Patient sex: F
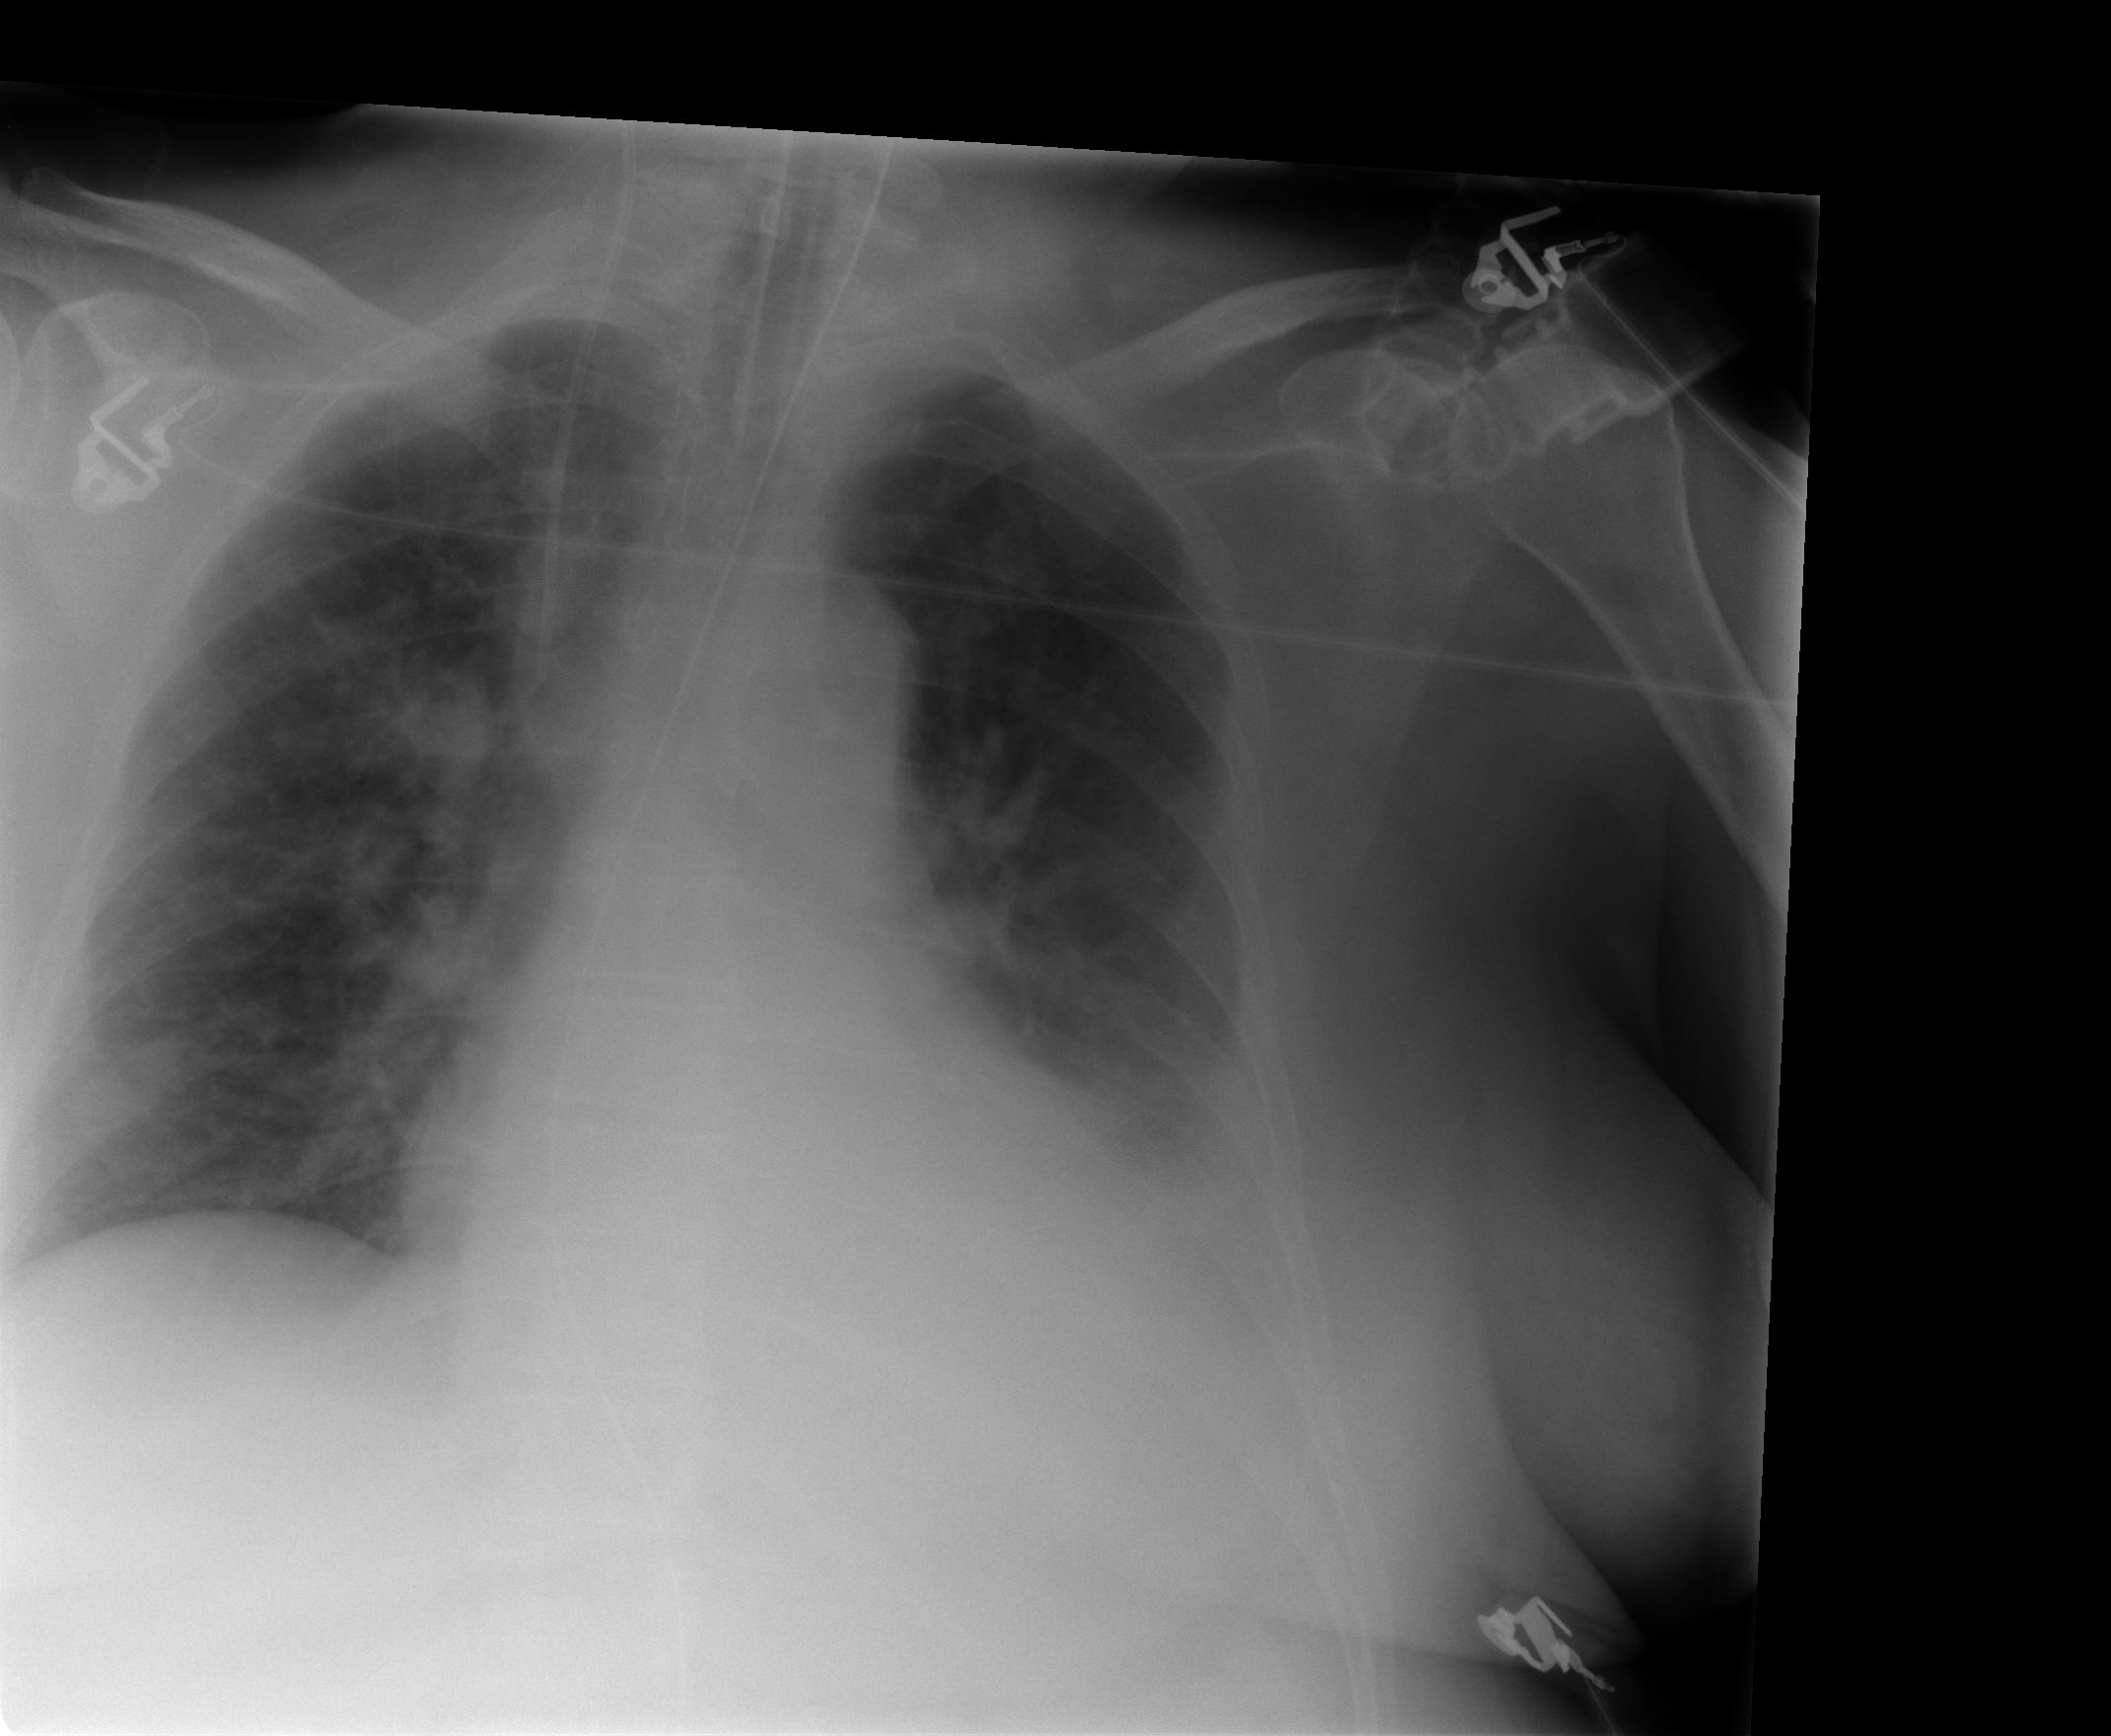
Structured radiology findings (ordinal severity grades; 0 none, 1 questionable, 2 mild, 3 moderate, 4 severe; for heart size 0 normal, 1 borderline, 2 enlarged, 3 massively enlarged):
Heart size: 2
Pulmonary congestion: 2
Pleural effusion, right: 0
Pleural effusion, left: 2
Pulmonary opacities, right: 2
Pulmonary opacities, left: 0
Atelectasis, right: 2
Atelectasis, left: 2